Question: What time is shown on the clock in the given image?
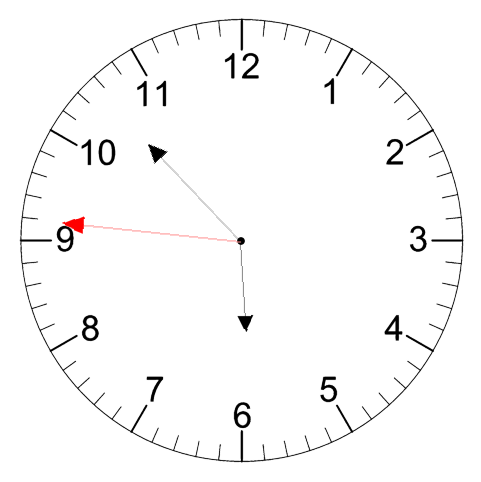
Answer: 05:52:46